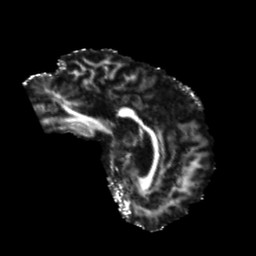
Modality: FA
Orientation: sagittal
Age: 70
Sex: male
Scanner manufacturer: siemens
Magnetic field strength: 3 T
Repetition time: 5.25 s
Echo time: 0.08 s